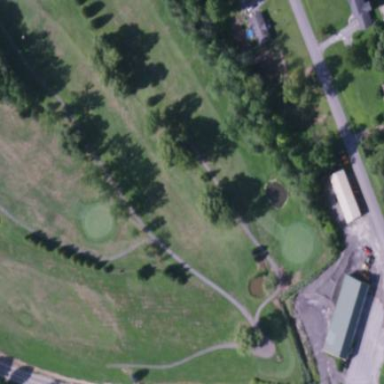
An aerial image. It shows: Golf fairway surrounded by grass.